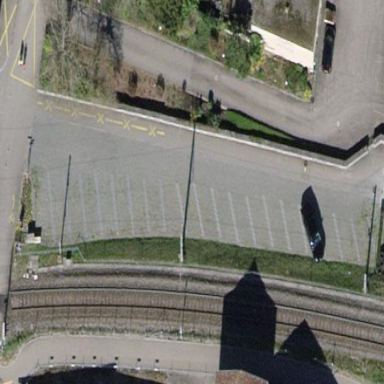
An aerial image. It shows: Parking area with grass paver surface.